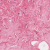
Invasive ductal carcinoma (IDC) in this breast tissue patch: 0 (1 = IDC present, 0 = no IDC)